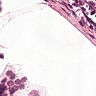
Metastatic tissue present: no